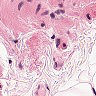
Metastatic tissue present: no